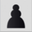
Piece: bP